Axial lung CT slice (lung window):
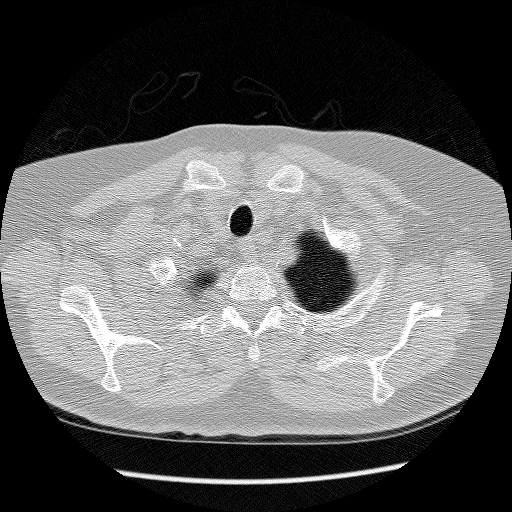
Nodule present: no